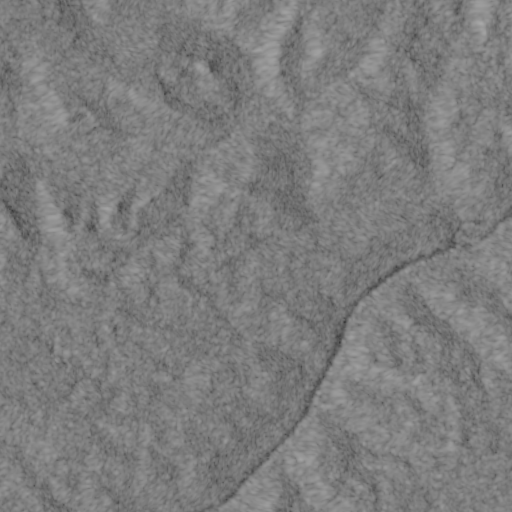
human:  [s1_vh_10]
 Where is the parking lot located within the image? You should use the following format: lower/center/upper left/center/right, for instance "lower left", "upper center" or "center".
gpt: The parking lot is located in the center left of the image.
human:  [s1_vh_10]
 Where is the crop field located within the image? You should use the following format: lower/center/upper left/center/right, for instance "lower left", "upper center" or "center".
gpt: There is no crop field in the image.

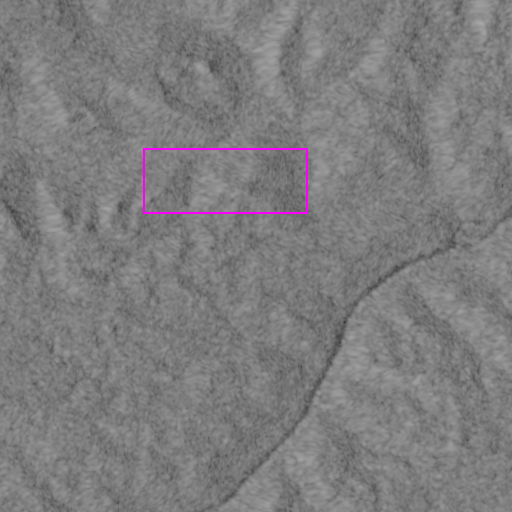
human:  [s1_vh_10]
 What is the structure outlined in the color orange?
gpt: There is no orange outline.
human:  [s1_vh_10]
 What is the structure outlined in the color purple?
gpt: There is no structure outlined in purple.